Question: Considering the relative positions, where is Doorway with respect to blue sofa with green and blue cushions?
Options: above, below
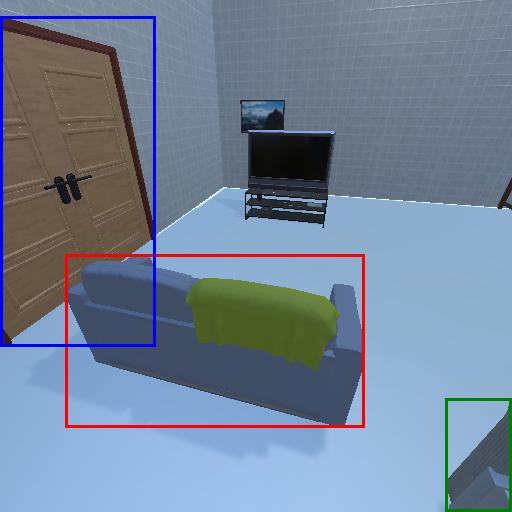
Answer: above